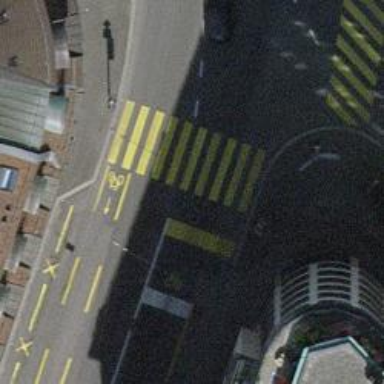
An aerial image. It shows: Crossing with both traffic signals and uncontrolled sections.